Question: I'm currently developing an accordion with Advanced Custom Fields on WordPress.
I'm really new to PHP and JS coding and basically have done all of it following tutorials and learning as fast as I can.
I have managed to make a functional accordion, but there is one little problem: I don't know how to make it to have the first tab open by default and to automatically close a tab when another is opened.
'''
/*renders the ACF and has the html structure of the Acordion*/
<?php the_field(main_content); ?>
<?php if(have_rows('tabs')) ?>
<div id="acordion">
<?php while(have_rows('tabs')): the_row(); ?>
<button class="accordion"><a href="#tab-content--<php $tabLabel++; ?>"><h4 class="tabheadername"><?php the_sub_field('tab_label'); ?></h4></a><h4 class="tabheadercompany"><?php the_sub_field('company')?></h4></button>
<div class="panel">
<img src="<?php the_sub_field('tab_image'); ?>" alt="" style="position:relative; z-index:500;" class="png" />
<?php the_sub_field('tab_content'); ?>
</div>
</div>
<?php endwhile; ?>
'''
'''
button.accordion {
background-color: #eee;
color: #444;
cursor: pointer;
padding: 18px;
width: 100%;
border: none;
text-align: left;
outline: none;
font-size: 15px;
transition: 0.4s;
}
button.accordion.active, button.accordion:hover {
background-color: #ddd;
}
button.accordion:after {
content: '95'; /* Unicode character for "plus" sign (+) */
font-size: 13px;
color: #777;
float: right;
margin-left: 5px;
}
button.accordion.active:after {
content: "96"; /* Unicode character for "minus" sign (-) */
}
div.panel {
padding: 5px 18px;
background-color: white;
max-height: 0;
overflow: hidden;
transition: 0.6s ease-in-out;
opacity: 0;
}
div.panel.show {
opacity: 1;
max-height: 500px; /* Whatever you like, as long as its more than the height of the content (on all screen sizes) */
padding-top:20px!important;
}
h4.tabheadername {
display: inline;
}
h4.tabheadercompany {
display: inline; color:#333!important; margin-left:7px!important;border- left: 1px solid #333; padding-left:7px!important;
}
#acordion:first_child {
opacity: 1!important;
max-height: 500px; /* Whatever you like, as long as its more than the height of the content (on all screen sizes) */
padding-top:20px!important;
}
/*----- Accordion -----*/
.accordion, .accordion * {
-webkit-box-sizing:border-box;
-moz-box-sizing:border-box;
box-sizing:border-box;
}
.accordion {
overflow:hidden;
box-shadow:0px 1px 3px rgba(0,0,0,0.25);
border-radius:3px;
background:#f7f7f7;
}
/*----- Section Titles -----*/
.accordion-section-title {
width:100%;
padding:15px;
display:inline-block;
border-bottom:1px solid #1a1a1a;
background:#333;
transition:all linear 0.15s;
/* Type */
font-size:1.200em;
text-shadow:0px 1px 0px #1a1a1a;
color:#fff;
}
.accordion-section-title.active, .accordion-section-title:hover {
background:#4c4c4c;
/* Type */
text-decoration:none;
}
.accordion-section:last-child .accordion-section-title {
border-bottom:none;
}
/*----- Section Content -----*/
.accordion-section-content {
padding:15px;
display:none;
}
'''
'''
<script>
var acc = document.getElementsByClassName("accordion");
var i;
for (i = 0; i < acc.length; i++) {
acc[i].onclick = function(){
this.classList.toggle("active");
this.nextElementSibling.classList.toggle("show");
}
}
</script>
'''

I would like to know how to make it to have the first tab open by default and to automatically close open tabs when another one is opened.
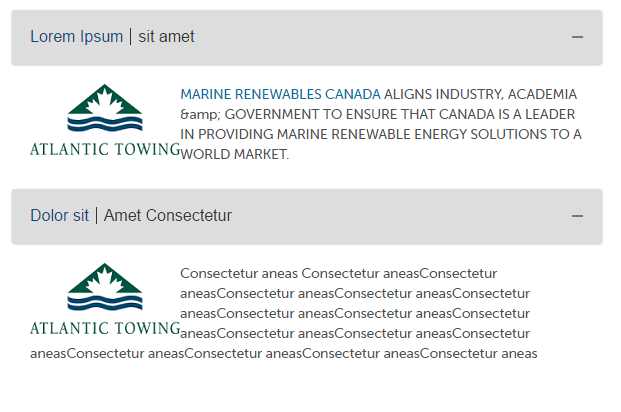
Answer: You can achieve this by adding a php count variable to count each returned element. You can achieve this in your code like this:
'''
<?php the_field(main_content); ?>
<?php
$count = 0; //setup the count parameter
if(have_rows('tabs'))
?>
<div id="acordion">
<?php while(have_rows('tabs')): the_row(); $count++; //loop through returned items ?>
<button class="accordion">
<a href="#tab-content--<?php $tabLabel++; ?>" <?php if($count == 1){ echo 'class="active"'; } //add the 'active' class if it is the first item ?>"><h4 class="tabheadername"><?php the_sub_field('tab_label'); ?></h4></a><h4 class="tabheadercompany"><?php the_sub_field('company')?></h4>
</button>
<div class="panel">
<img src="<?php the_sub_field('tab_image'); ?>" alt="" style="position:relative; z-index:500;" class="png" />
<?php the_sub_field('tab_content'); ?>
</div>
</div>
<?php endwhile; ?>
'''
The code above basically sets up a variable to count each item that is returned. Then checks for the first item and sets the tab class to "active". Hope this helps, please let me know if this works for you.